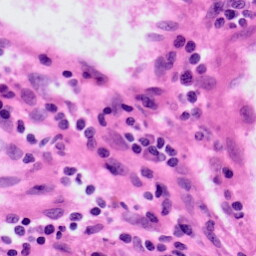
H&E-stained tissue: Lung